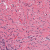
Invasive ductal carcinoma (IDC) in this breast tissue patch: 1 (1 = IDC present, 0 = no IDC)